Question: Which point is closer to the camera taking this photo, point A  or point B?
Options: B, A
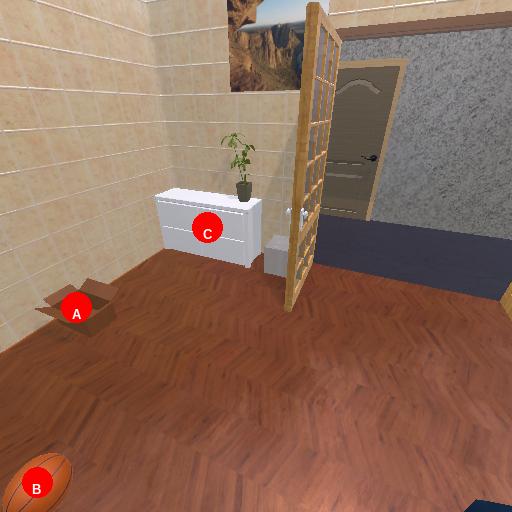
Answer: B